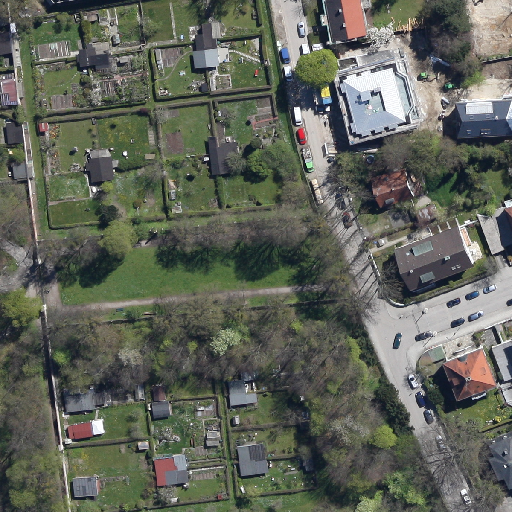
Referring expression: van in the parking area